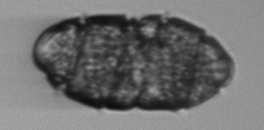
Label: Margalefidinium